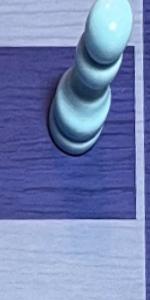
Label: Empty